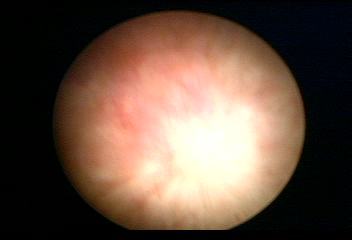
Modality: WLC
Class: Normal mucosa
Bladder cancer association: No